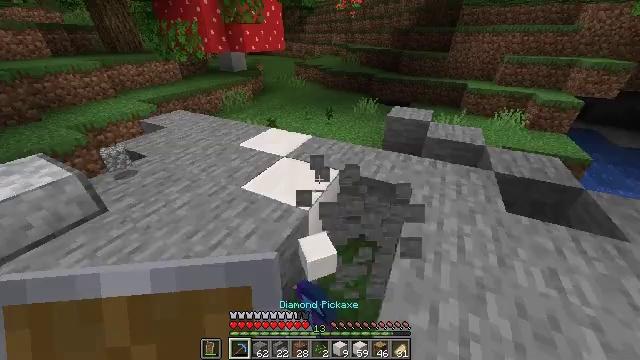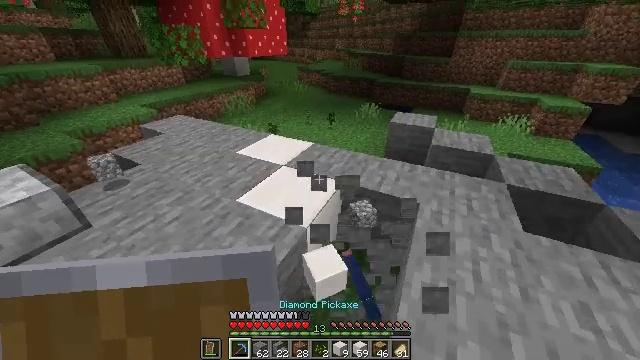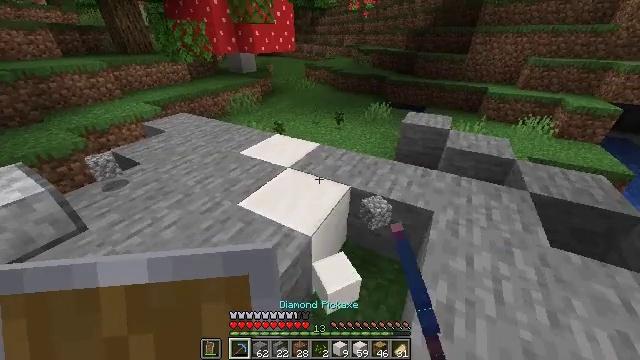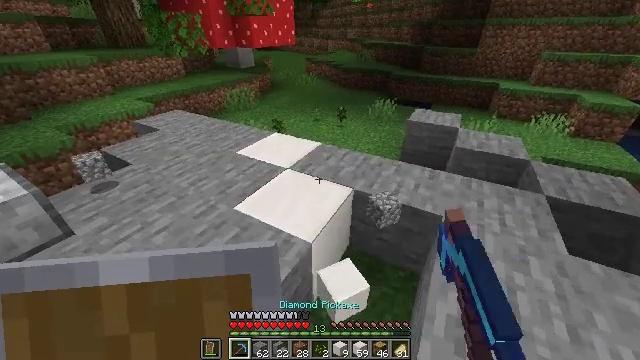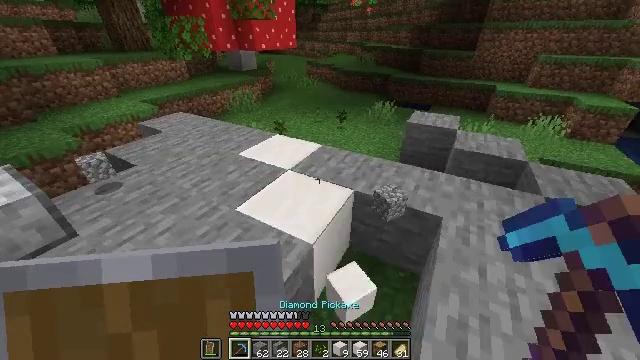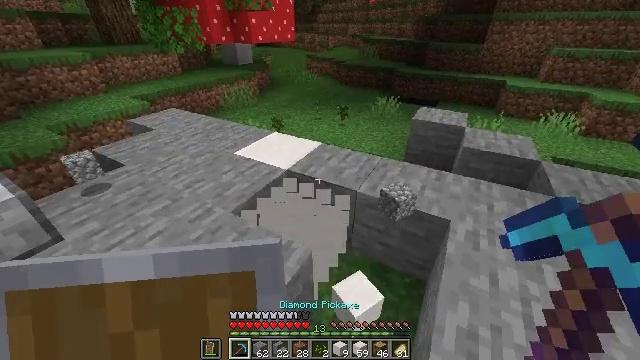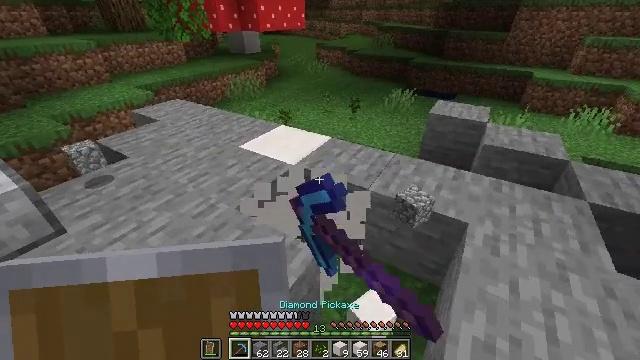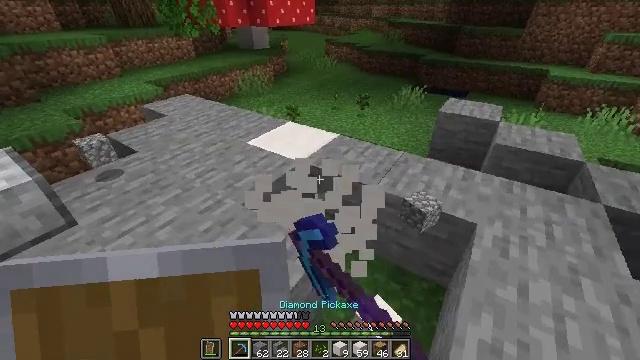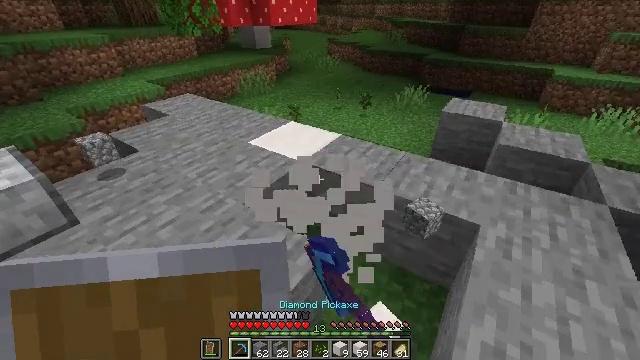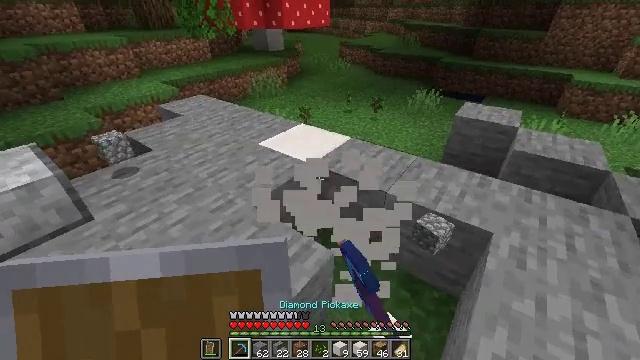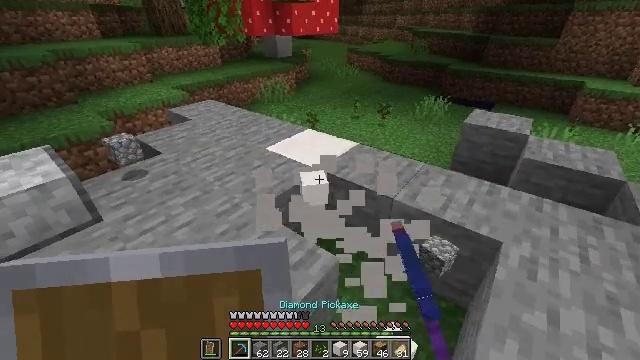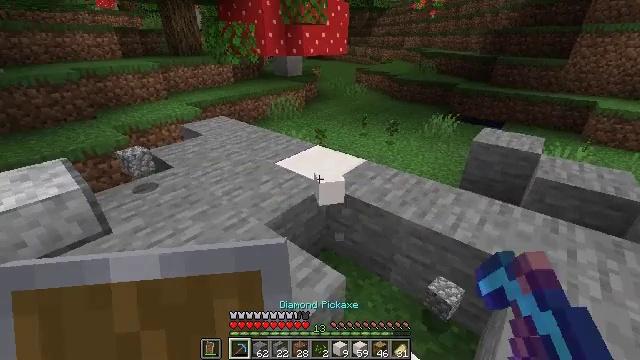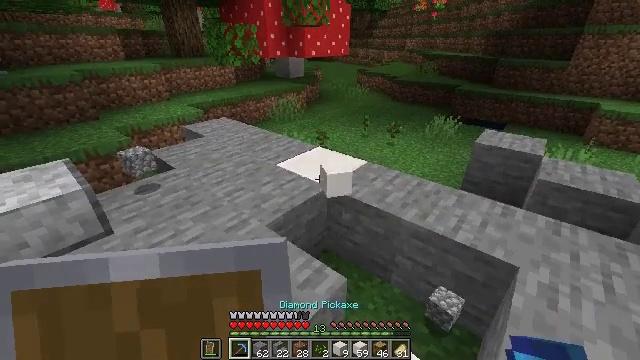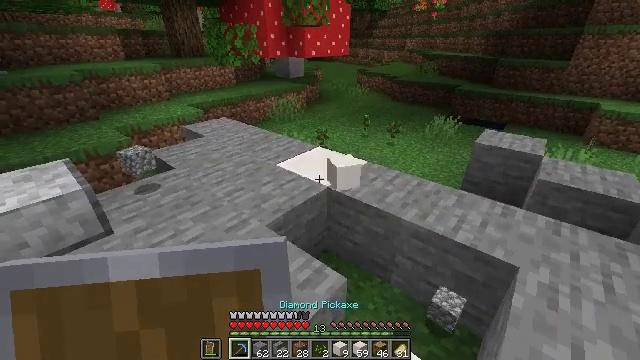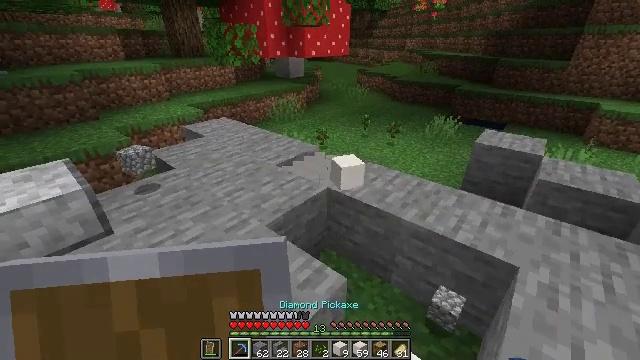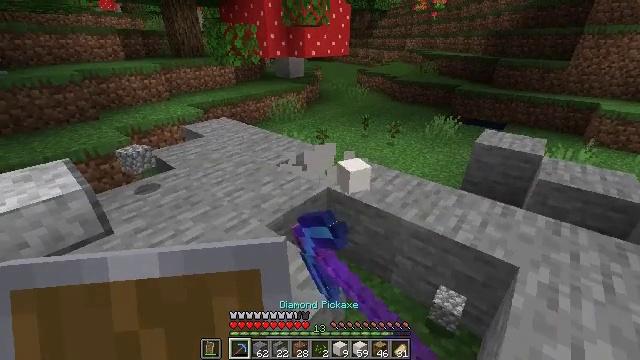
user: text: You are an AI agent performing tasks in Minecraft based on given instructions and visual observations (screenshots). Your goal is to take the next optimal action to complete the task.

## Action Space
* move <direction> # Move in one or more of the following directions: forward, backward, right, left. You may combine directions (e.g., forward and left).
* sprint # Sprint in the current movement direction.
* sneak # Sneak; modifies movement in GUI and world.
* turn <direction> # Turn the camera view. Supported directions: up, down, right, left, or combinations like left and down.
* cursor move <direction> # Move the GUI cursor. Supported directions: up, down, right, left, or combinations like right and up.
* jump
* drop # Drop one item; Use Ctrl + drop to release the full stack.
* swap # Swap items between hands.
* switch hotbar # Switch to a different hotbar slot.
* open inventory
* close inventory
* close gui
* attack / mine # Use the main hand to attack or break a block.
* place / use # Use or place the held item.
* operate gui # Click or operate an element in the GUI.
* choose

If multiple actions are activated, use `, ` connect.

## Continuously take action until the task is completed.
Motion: motion action
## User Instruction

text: Retrieve quartz blocks from buildings.
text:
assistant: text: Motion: no_op
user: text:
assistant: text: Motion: turn left
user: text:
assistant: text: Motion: no_op
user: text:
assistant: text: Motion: no_op
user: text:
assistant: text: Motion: attack / mine
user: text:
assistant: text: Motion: turn left, attack / mine
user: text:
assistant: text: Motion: turn left, attack / mine
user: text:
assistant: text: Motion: no_op
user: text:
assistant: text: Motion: turn left
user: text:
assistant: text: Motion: turn left and up
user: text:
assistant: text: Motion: turn left and up
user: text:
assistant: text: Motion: no_op
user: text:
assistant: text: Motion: no_op
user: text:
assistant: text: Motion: attack / mine
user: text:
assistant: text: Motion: attack / mine
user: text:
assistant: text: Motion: attack / mine
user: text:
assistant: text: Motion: no_op
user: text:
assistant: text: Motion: turn right
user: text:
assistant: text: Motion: no_op